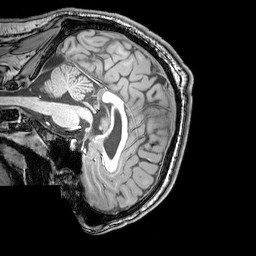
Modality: T1w
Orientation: sagittal
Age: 24
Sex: male
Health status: healthy
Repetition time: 0.081 s
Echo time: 0.037 s